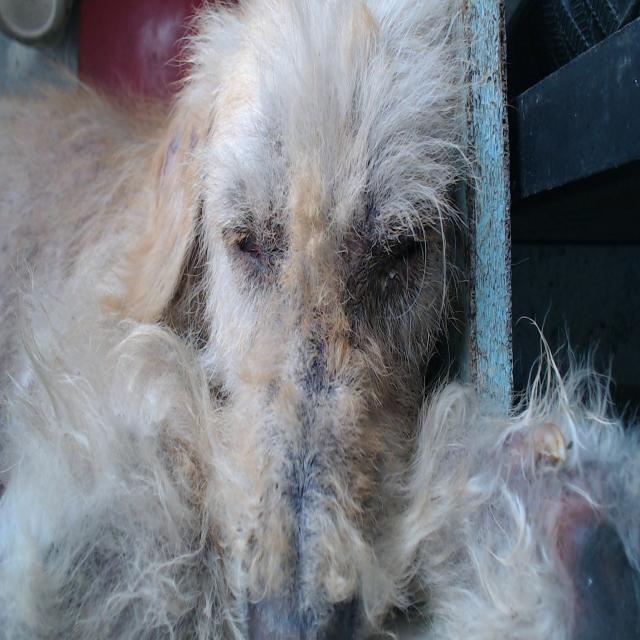
Canine demodicosis (Demodex mange) — caused by Demodex canis mites. Presents with alopecia, follicular papules, pustules, and comedones. Often localized on face and forelimbs.